Question: When using Google Web Fonts on Chrome under windows 7, the fonts seem to render incorrectly, while on a Mac OSX (on Chrome, Safari and Firefox) it looks fine. Is there a way to prevent this via CSS or HTML?
The site introducing this behavior can be found <URL>.
Here's a snapshot showing this:

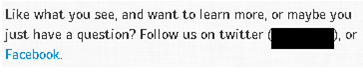
Answer: Alright so this has to do with the way Chrome renders fonts in windows. There is a tool you can use called MacType which changes the rendering engine that windows uses to render fonts.
You can download it here: <URL>
From everything that i have researched, with google web fonts on windows there currently does not exist a way to fix this issue.
Its simply by design how it works.
You can follow the issue on Chromiums Google Code site..
<URL>
### heres a snip from the above link that goes in to more detail
> As I understand it: the main problem is the fact that Chrome continues
to use the old Windows GDI for rendering fonts, and it looks poor. All
other modern browsers (except Opera) have switched to using
DirectWrite on Windows, resulting in much better font rendering,
leaving Chrome lagging.If you look back at older versions of IE and Firefox you'll see their
font rendering a few years ago looked exactly the same as Chrome's
does today on Windows. People just didn't notice as much back then as
nobody was using web fonts; when you're using Arial, Verdana etc they
look OK because those fonts have been carefully designed and hinted to
work well with the GDI engine. Most web fonts have not.
### for developers, one work around is to put SVG first, doubt this is proper though
'''
-before--------------
@font-face {
font-family: 'chunk-webfont';
src: url('../../includes/fonts/chunk-webfont.eot');
src: url('../../includes/fonts/chunk-webfont.eot?#iefix') format('eot'),
url('../../includes/fonts/chunk-webfont.woff') format('woff'),
url('../../includes/fonts/chunk-webfont.ttf') format('truetype'),
url('../../includes/fonts/chunk-webfont.svg') format('svg');
font-weight: normal;
font-style: normal;
}
-after--------------
@font-face {
font-family: 'chunk-webfont';
src: url('../../includes/fonts/chunk-webfont.eot');
src: url('../../includes/fonts/chunk-webfont.eot?#iefix') format('eot'),
url('../../includes/fonts/chunk-webfont.svg') format('svg'),
url('../../includes/fonts/chunk-webfont.woff') format('woff'),
url('../../includes/fonts/chunk-webfont.ttf') format('truetype');
font-weight: normal;
font-style: normal;
}
'''